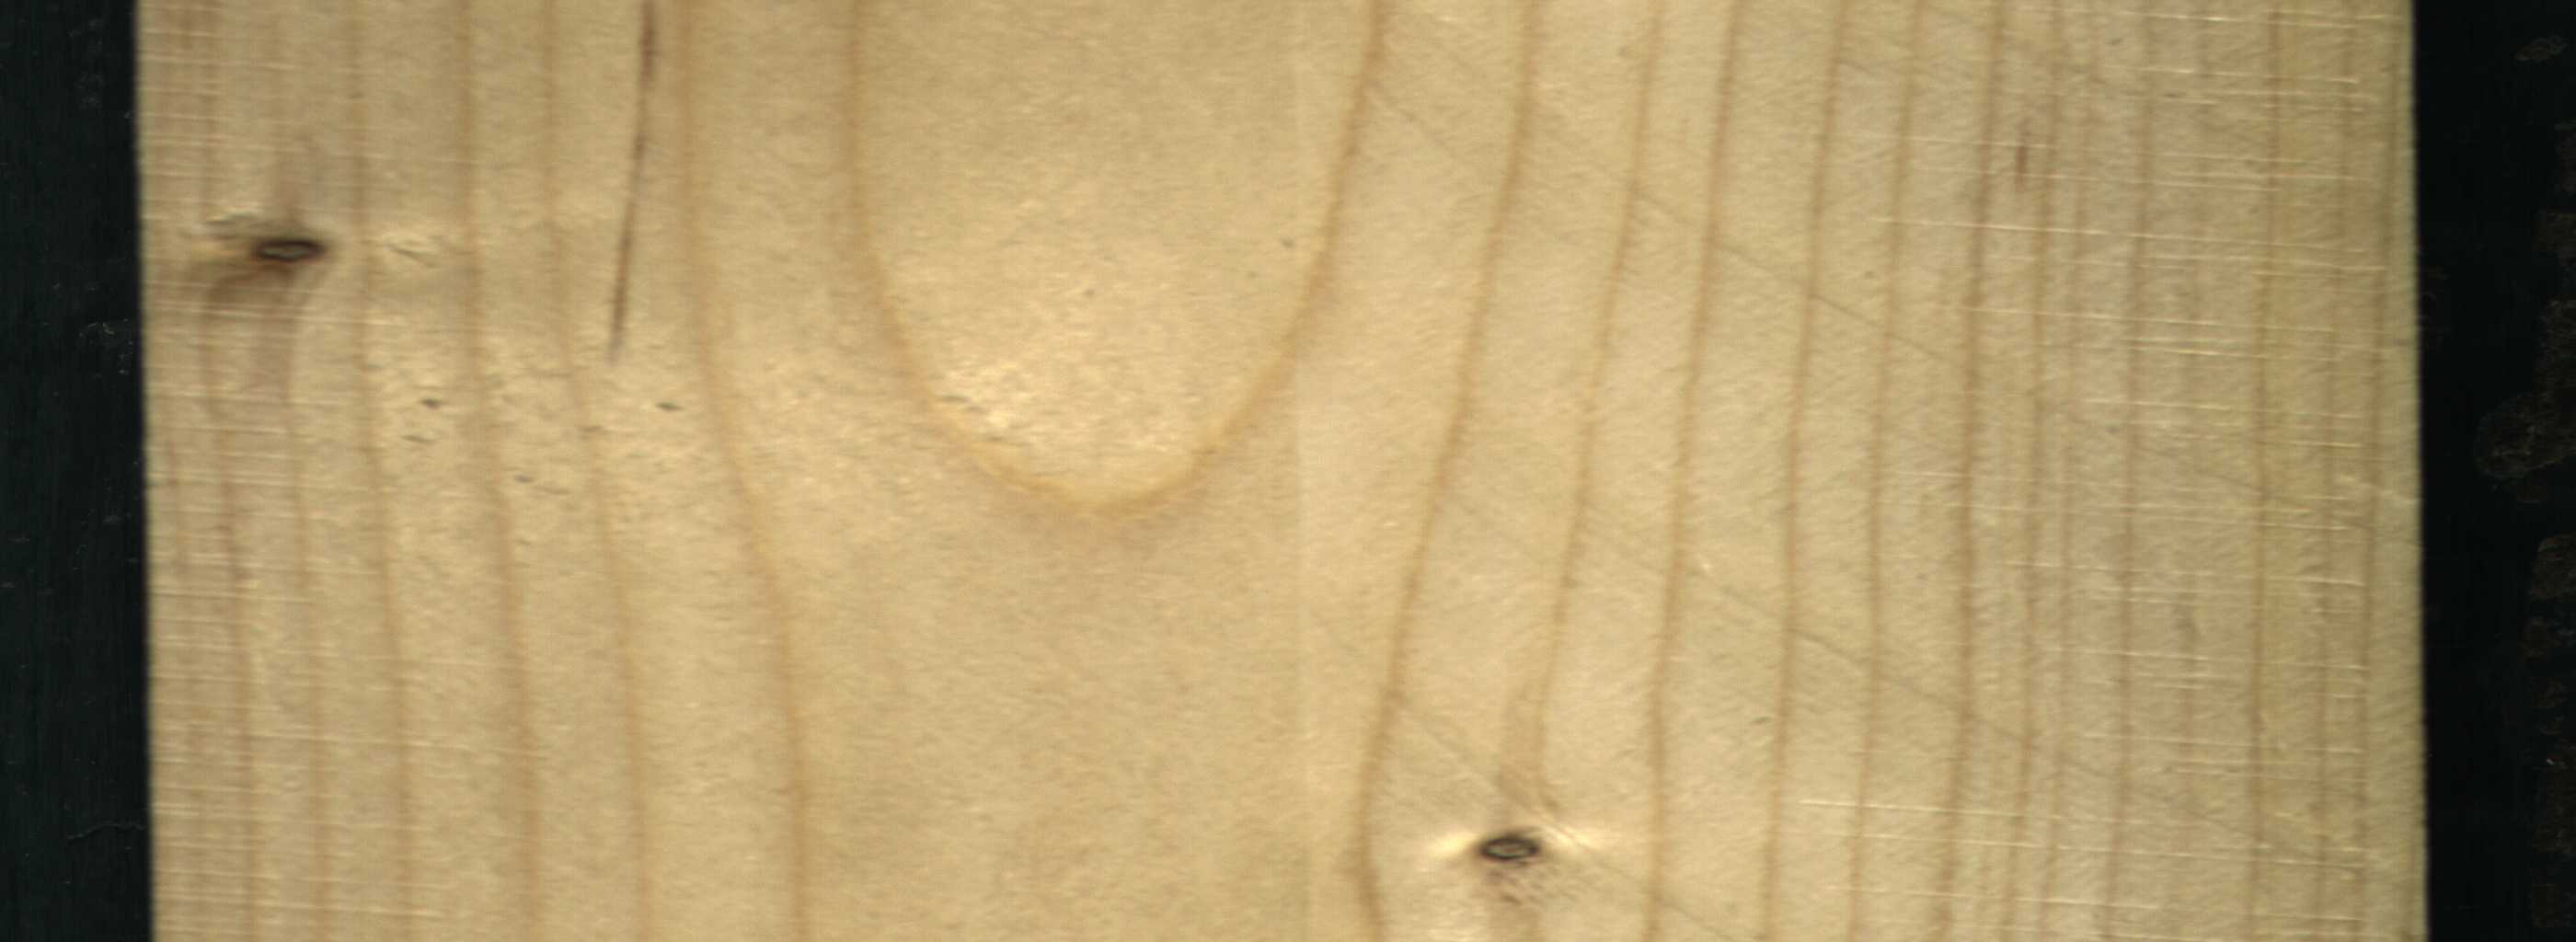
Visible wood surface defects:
resin
Dead_Knot
Live_Knot